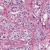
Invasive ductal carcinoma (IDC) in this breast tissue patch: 1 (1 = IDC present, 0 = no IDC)